Aerial crown-view tile of a tropical tree (Barro Colorado Island, Panama), acquired 20250512:
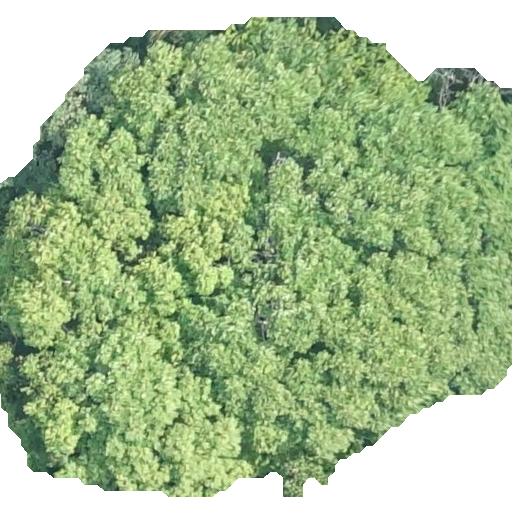
Species: Dipteryx oleifera
GBIF accepted scientific name: Dipteryx oleifera
Crown area: 312.593 m²